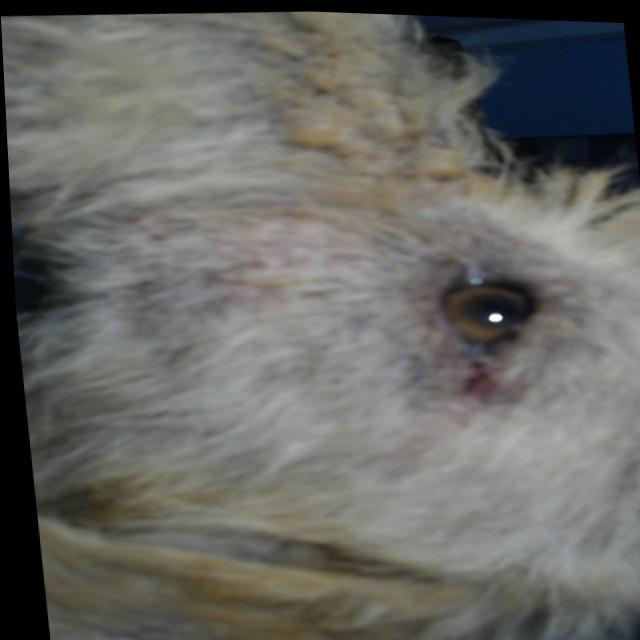
Canine demodicosis (Demodex mange) — caused by Demodex canis mites. Presents with alopecia, follicular papules, pustules, and comedones. Often localized on face and forelimbs.